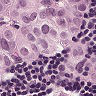
Metastatic tissue present: yes